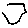
Label: hexagon